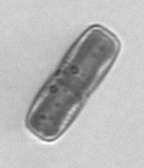
Label: Ephemera